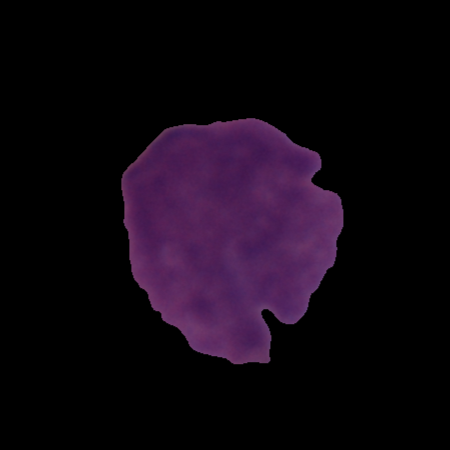
Label: cancer